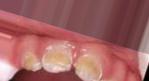
Condition: Caries